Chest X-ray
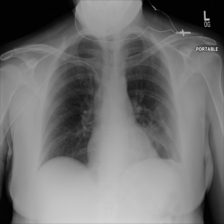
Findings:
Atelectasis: negative
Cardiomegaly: negative
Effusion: negative
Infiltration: negative
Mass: negative
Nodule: negative
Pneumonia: negative
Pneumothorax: negative
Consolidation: positive
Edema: negative
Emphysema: negative
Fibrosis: negative
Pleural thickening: negative
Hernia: negative